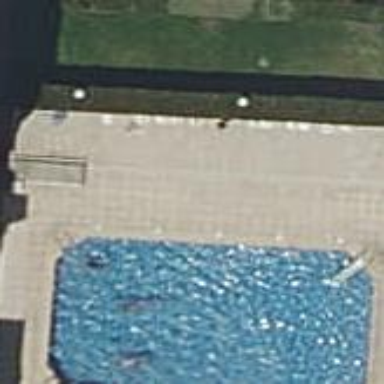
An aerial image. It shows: Swimming pool located in leisure land.